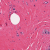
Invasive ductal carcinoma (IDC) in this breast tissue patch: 0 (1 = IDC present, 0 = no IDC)